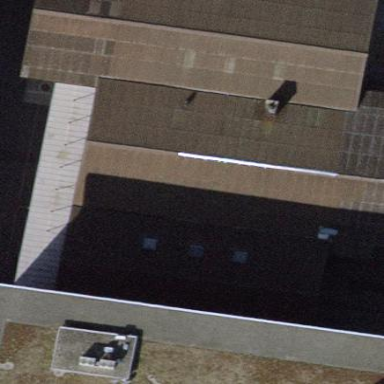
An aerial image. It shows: Office building with saltbox roof.